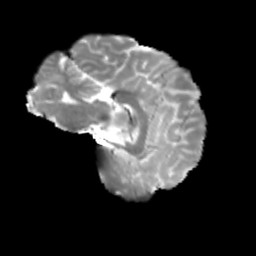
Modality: T2w
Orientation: sagittal
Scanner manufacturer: siemens
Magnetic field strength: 3 T
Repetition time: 4 s
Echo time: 0.0594 s